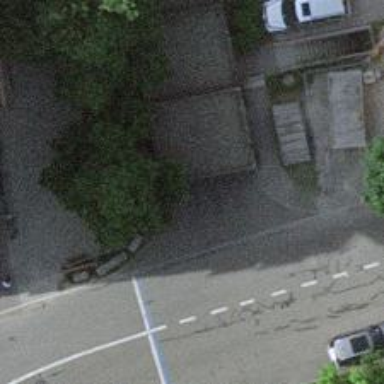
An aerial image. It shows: Parking area.